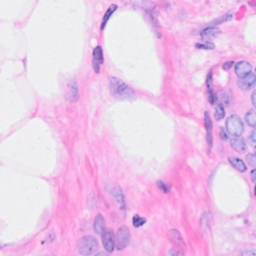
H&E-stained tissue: Breast